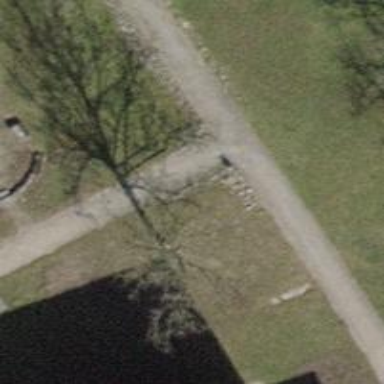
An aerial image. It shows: Footway made of paving stones.